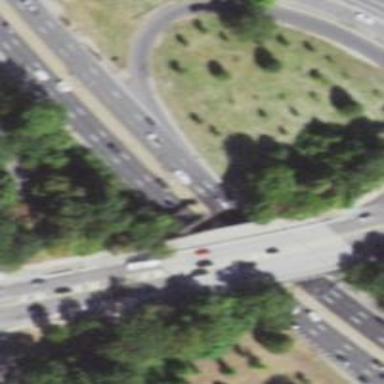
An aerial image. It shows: Motorway junction.